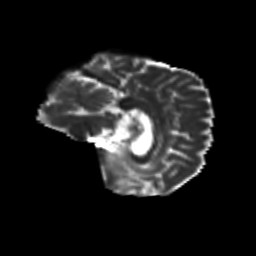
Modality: T2w
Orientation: sagittal
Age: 61
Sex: female
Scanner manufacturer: siemens
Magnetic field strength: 3 T
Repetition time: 8.6 s
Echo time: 0.095 s